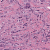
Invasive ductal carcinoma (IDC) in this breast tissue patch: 1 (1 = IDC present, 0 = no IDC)